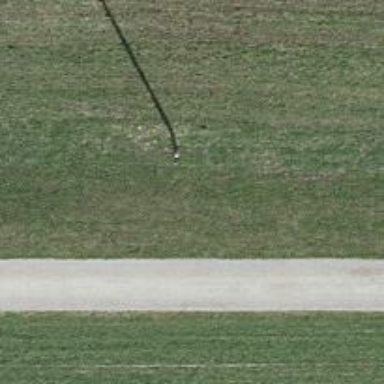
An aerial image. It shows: Power pole.